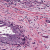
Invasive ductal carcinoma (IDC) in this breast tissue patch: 0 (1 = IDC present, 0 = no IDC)